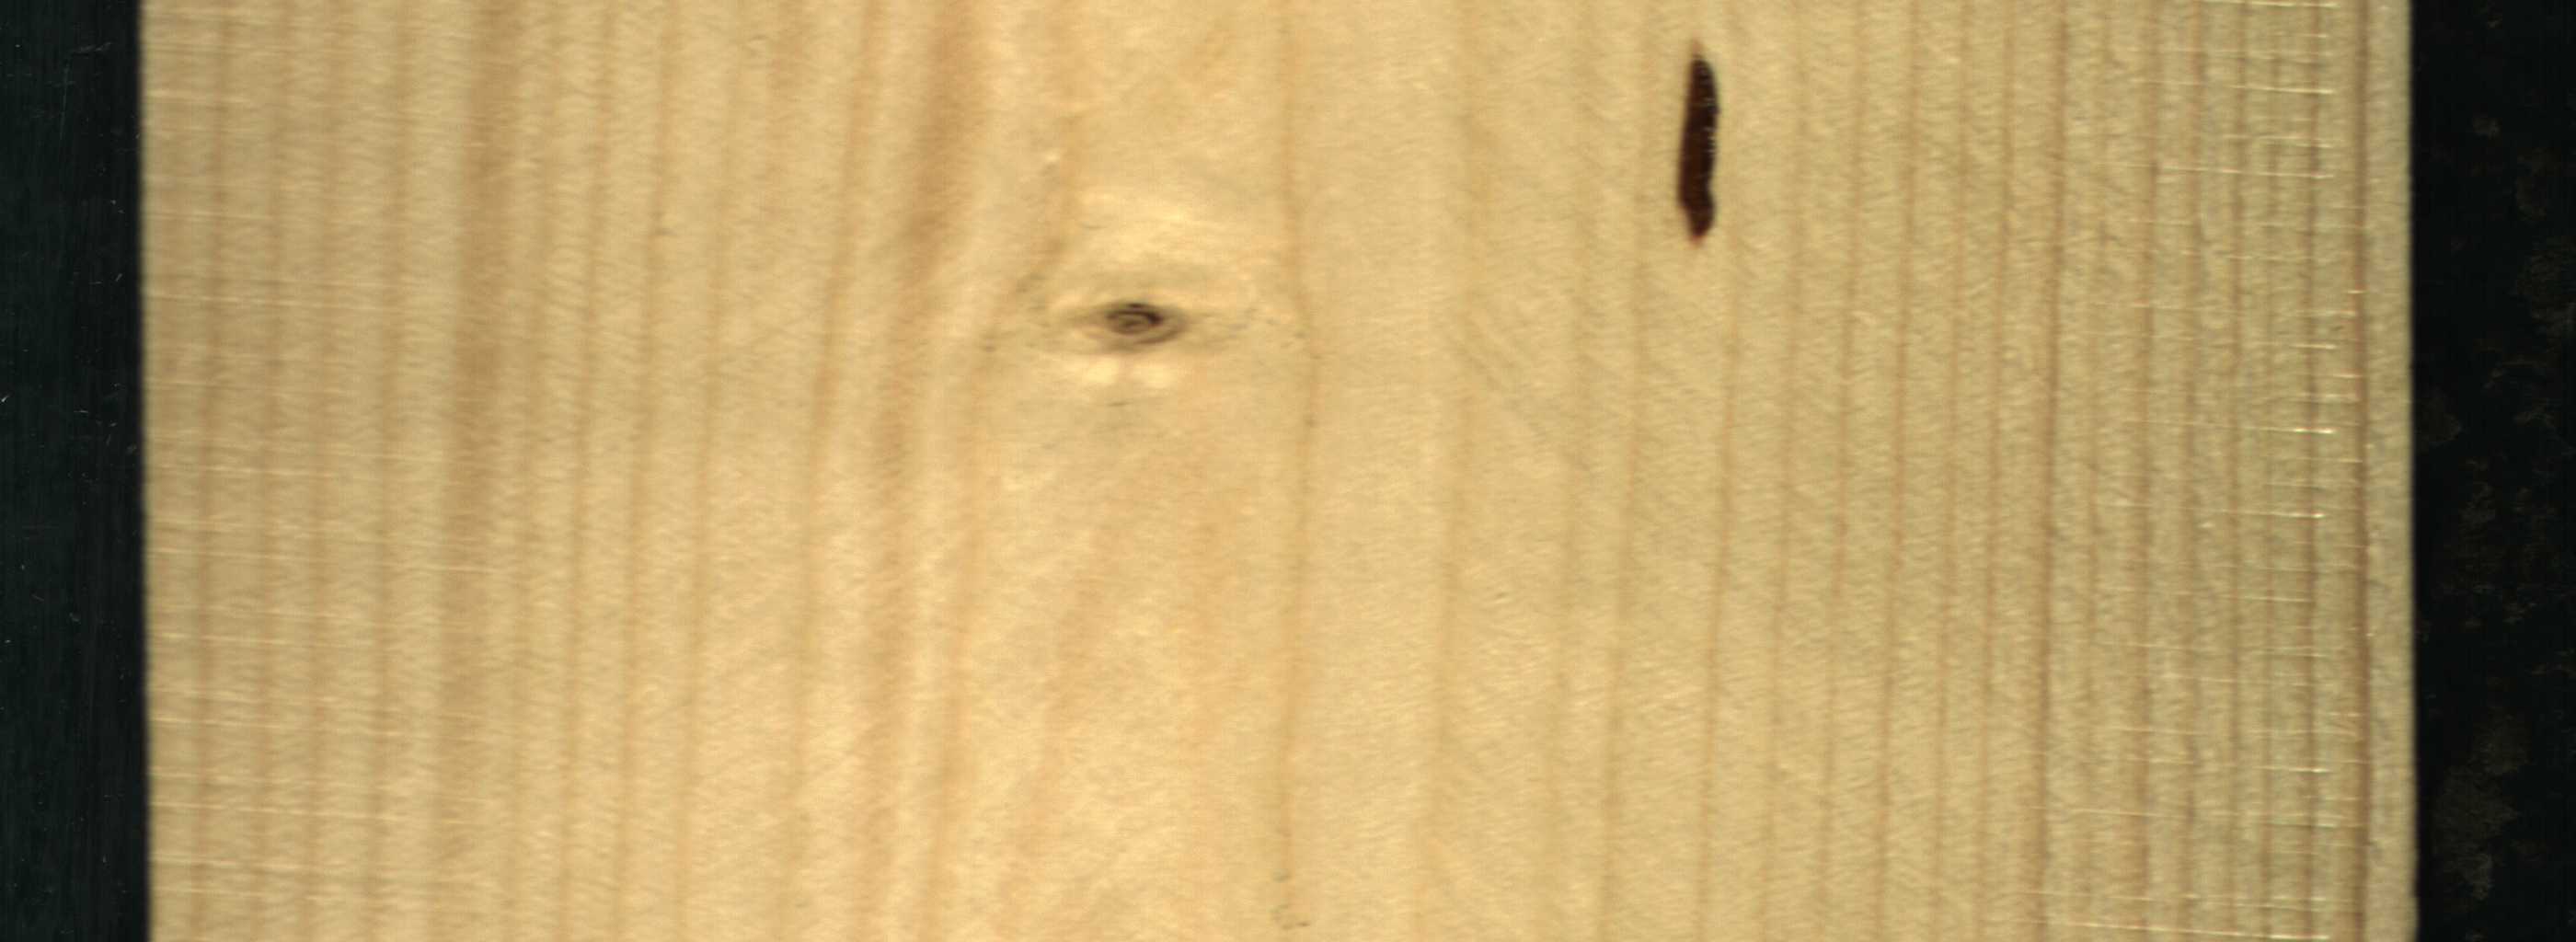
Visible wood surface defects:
resin
Live_Knot